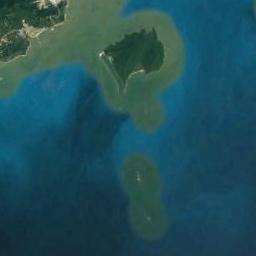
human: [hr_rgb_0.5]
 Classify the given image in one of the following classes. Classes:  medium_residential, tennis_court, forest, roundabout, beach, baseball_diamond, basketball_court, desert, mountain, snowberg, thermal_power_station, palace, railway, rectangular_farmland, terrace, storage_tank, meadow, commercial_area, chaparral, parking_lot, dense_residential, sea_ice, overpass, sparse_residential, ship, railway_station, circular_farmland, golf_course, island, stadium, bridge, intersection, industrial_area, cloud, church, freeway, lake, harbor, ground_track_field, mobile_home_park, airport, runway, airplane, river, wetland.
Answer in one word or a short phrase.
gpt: island